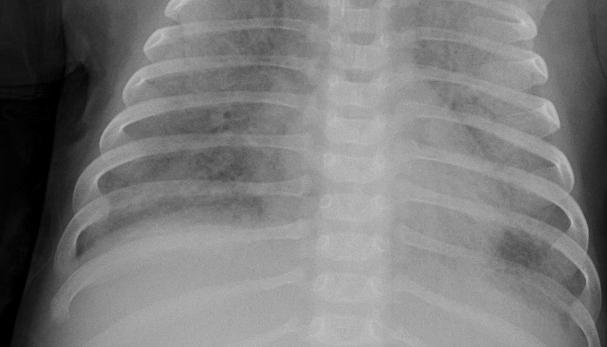
Diagnosis: PNEUMONIA